Question:
I have added in right side of the form to show information about respective fields. I want to show information in small box after clicking . How can i do that?
Thanks in advance.
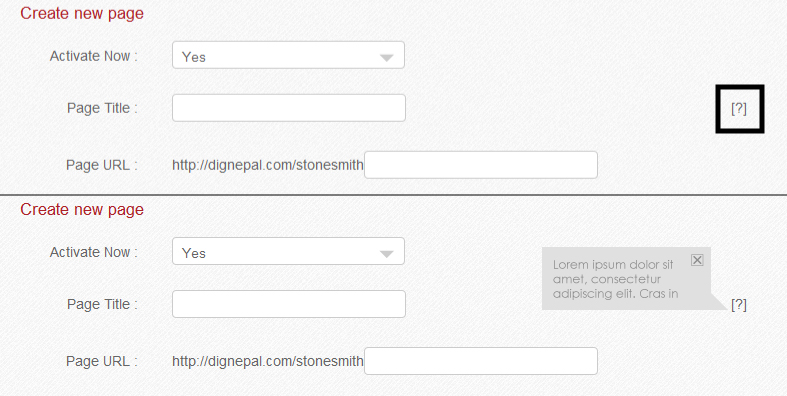
Answer: I would recommend you to use <URL> for this